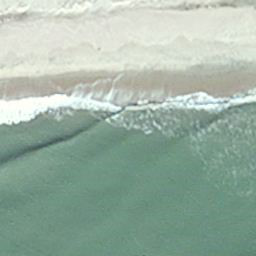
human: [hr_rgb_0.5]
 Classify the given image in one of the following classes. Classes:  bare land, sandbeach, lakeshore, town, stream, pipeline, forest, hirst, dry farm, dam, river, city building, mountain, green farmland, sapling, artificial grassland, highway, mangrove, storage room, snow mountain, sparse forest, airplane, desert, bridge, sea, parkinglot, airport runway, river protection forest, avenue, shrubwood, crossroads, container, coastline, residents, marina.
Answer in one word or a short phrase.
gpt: coastline